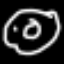
Label: donut